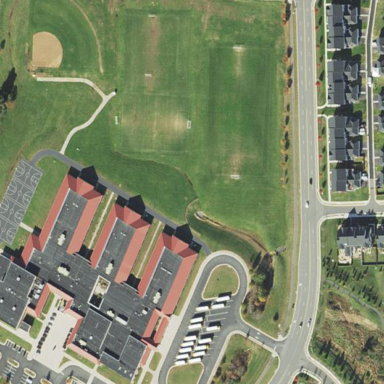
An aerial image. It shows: School.